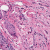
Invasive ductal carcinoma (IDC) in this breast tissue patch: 0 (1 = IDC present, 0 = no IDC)